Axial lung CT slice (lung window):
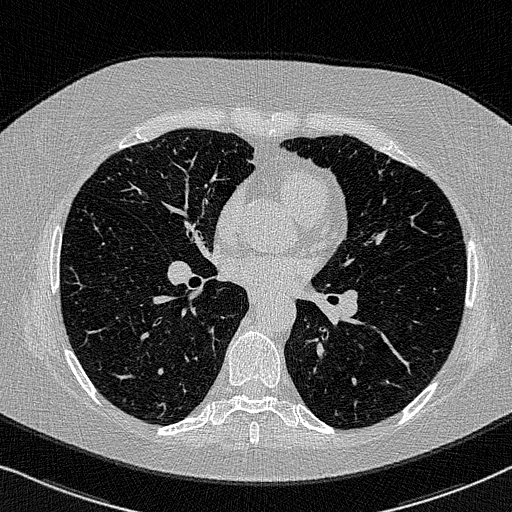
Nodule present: no